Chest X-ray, PA view. Patient: 57 years old, sex F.
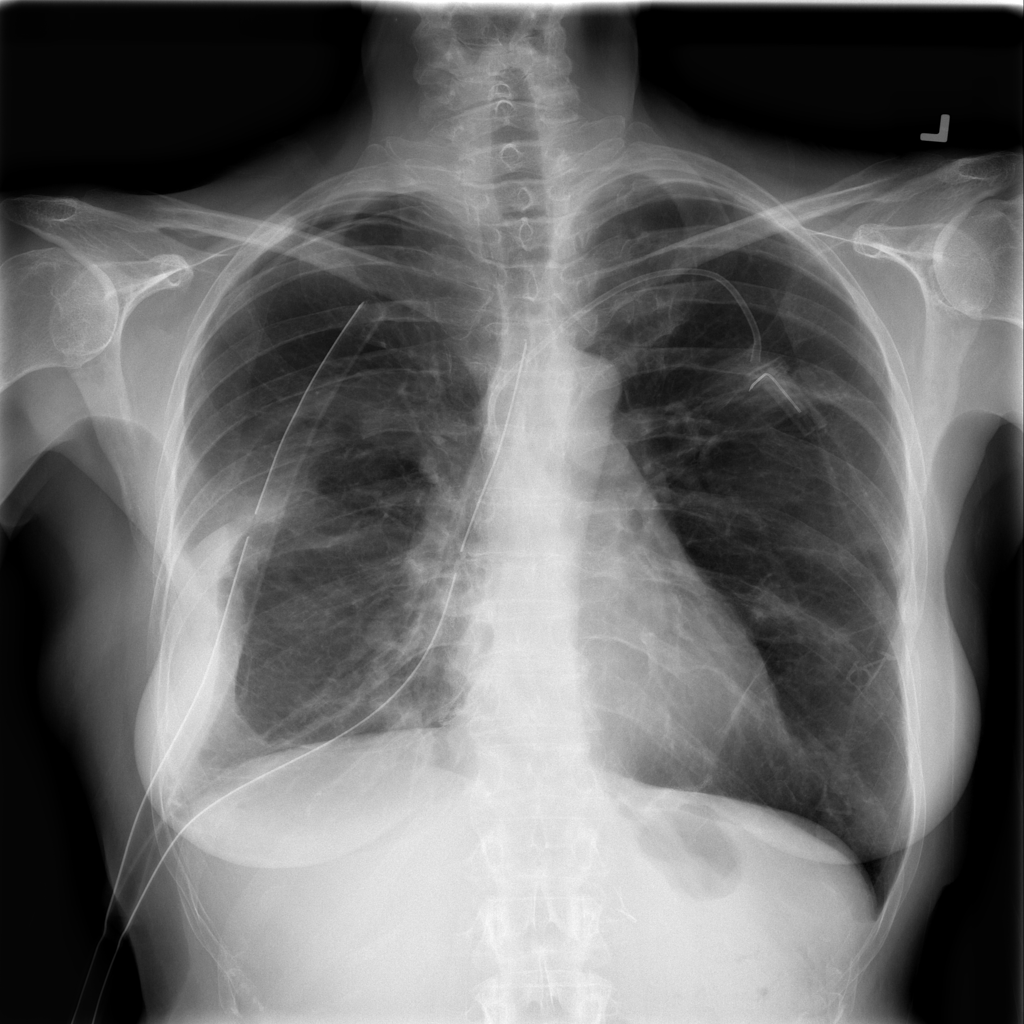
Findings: Pneumothorax